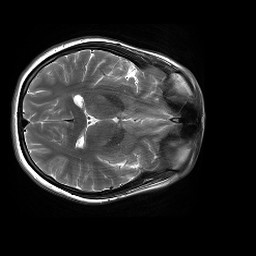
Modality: T2w
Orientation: axial
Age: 21
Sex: female
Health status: healthy
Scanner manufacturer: siemens
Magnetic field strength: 3 T
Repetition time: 4.01 s
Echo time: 0.116 s